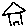
Label: house